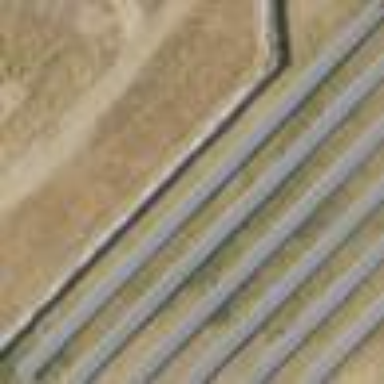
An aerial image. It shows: Solar power generator using photovoltaic method with solar photovoltaic panel types.